Field crop: maize
Growth stage: 2
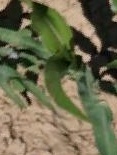
Species: maize